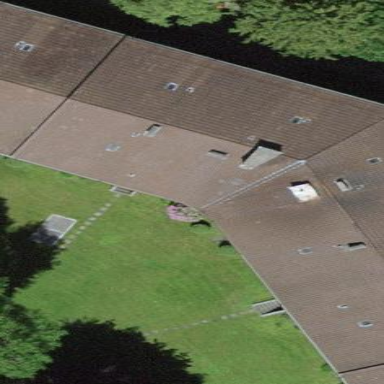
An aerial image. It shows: Residential building with gabled roof.